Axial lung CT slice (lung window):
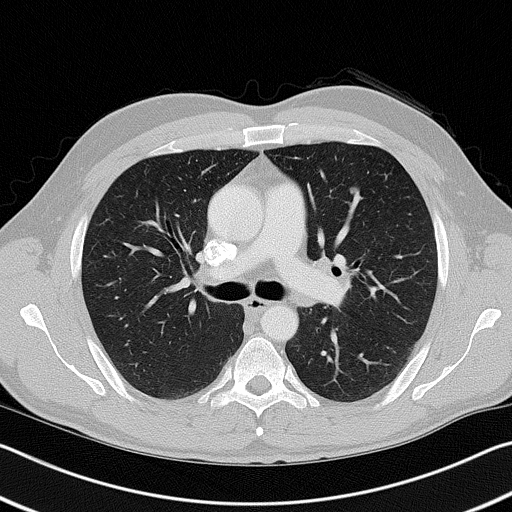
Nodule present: no